Field crop: tomato
Growth stage: 1
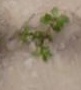
Species: portulaca